Question: Is it possible to define an API icon in the Swagger 2.0 definition that will be shown on the app developers page?
Or is it at least possible to set an API icon in the API Manager UI?
I could not find anything related.

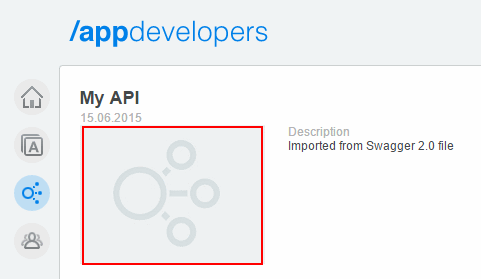
Answer: As of version 4.0.1.0, The API Manager product itself does not support custom icons for APIs.
It does not really matter if you import the API through Swagger 2.0, or manually compose it in the UI, since the feature itself for custom API icons does not exist. That said, we appreciate your feedback & will take it into account for future support!